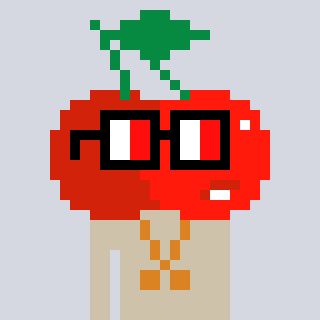
a pixel art character with square glasses with black frames and red eyes, a cherry-shaped head and a bege-colored body on a cool background